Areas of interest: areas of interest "Basketball Arena"
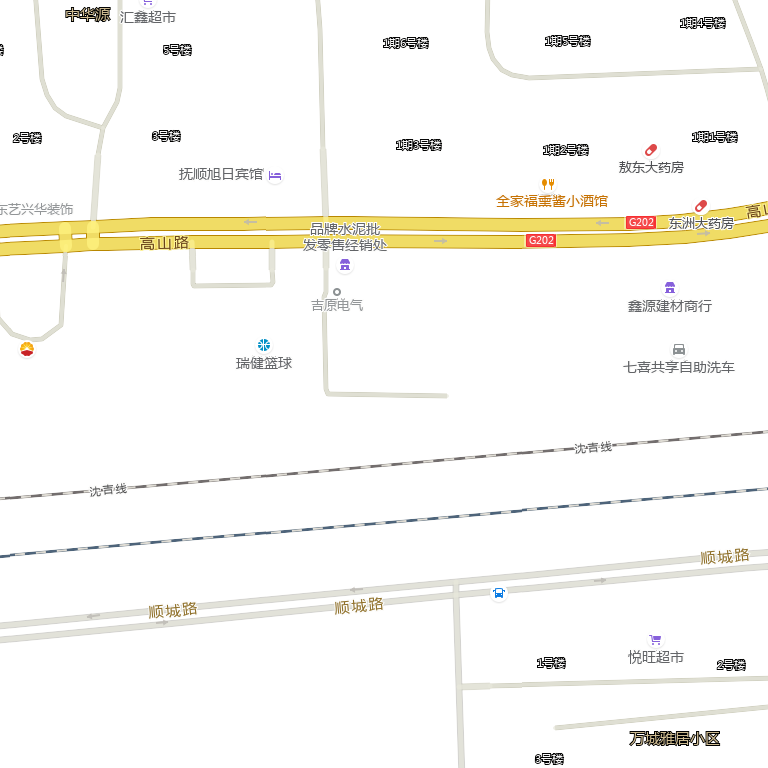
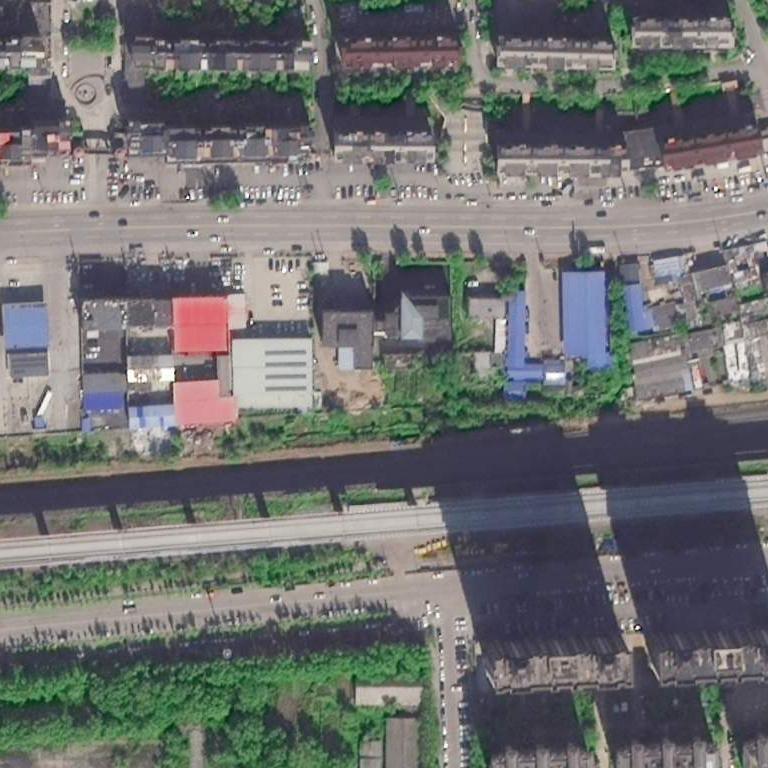